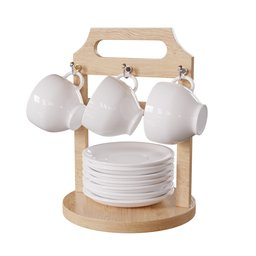
Label: tools